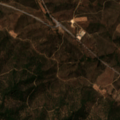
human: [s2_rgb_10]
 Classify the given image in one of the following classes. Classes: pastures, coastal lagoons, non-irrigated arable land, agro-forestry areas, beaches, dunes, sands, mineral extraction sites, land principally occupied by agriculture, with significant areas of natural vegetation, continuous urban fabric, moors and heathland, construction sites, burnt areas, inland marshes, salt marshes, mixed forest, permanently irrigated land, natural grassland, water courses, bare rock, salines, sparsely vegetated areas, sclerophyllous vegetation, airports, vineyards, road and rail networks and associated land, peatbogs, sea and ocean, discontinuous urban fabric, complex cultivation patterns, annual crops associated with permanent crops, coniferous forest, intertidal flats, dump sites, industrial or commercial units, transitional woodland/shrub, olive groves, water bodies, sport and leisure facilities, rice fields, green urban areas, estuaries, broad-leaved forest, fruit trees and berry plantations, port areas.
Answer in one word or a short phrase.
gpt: broad-leaved forest, transitional woodland/shrub